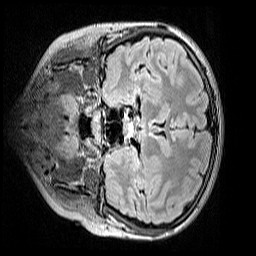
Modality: FLAIR
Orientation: coronal
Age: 10
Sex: female
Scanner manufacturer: siemens
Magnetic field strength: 3 T
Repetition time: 5 s
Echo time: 0.388 s